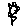
Label: flower